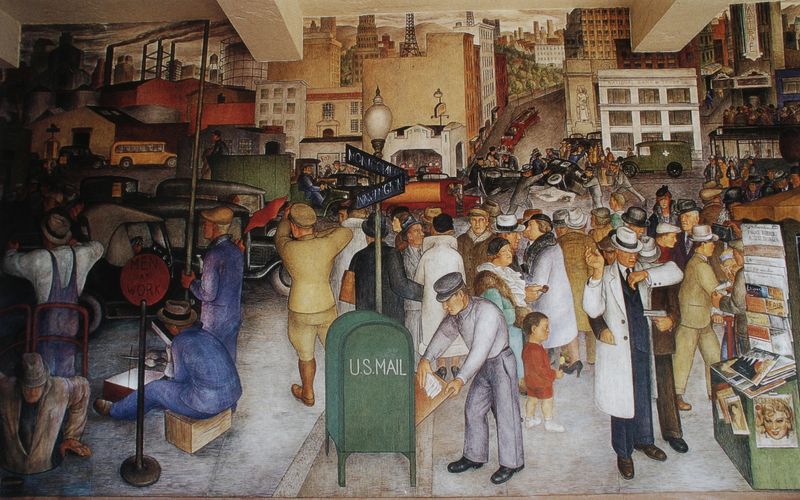
Titel: City Life (left section)
Künstler: Victor Arnautoff
Standort: San Francisco (California)
Institution: Coit Tower
Schlagwörter: blau, dunkel, gruppe, mann, schatten, vogel, weiß, frauen, gelb, grün, menschen, mädchen, ocker, stadt, abend, braun, damen, fenster, frau, grau, handschuhe, hell, hut, hüte, laterne, licht, männer, nacht, orange, paris, strasse, dame, eis, gebäude, haus, rot, beige, herren, naive malerei, alt, anzug, anzüge, jung, mütze, kragen, mensch, herr, öl, häuser, qualm, rauch, mantel, sitzend, kind, personen, kamin, kinder, chaos, fotos, fassaden, modern, naiv, amerika, fabrik, treiben, werbung, arbeiter, auto, wandgemälde, wandmalerei, junge, neue sachlichkeit, grossstadt, schlote, straßen, schild, kreuz, dieb, polizei, polizist, schilder, zeitung, bordstein, kiosk, kiste, stiefel, pelzmantel, werkstatt, briefe, unfall, straßenlaterne, verkehr, manteltasche, usa, blaumann, klappe, latzhose, wandbild, illustrierte, autos, post, pistole, fabriken, mexiko, metropole, hochhaus, hochhäuser, diebstahl, bus, gulli, briefkasten, zeitungen, postbote, new york, mail, lärm, blaumänner, stadtleben, chaotisch, straßenschild, briefträger, vereinigte staaten von amerika, print, chicago, breifträger, cshwarz, gangster, kanalisastion, lolli, mechaniker, mechanikwerkstatt, men at work, paper, simpilizismus, u.s.a., u.s.mail, united states of amerika, us mail, us. mail, zeitng, zeitungsstand